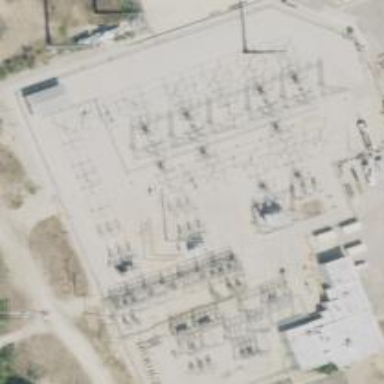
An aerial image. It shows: Power tower.